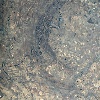
Label: land